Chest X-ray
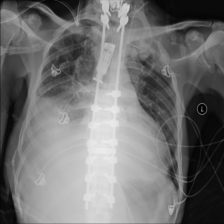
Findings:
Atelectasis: negative
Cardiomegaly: negative
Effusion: negative
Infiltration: negative
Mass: negative
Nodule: negative
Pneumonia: negative
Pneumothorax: negative
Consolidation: negative
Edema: negative
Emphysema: negative
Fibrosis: negative
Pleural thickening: negative
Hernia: negative